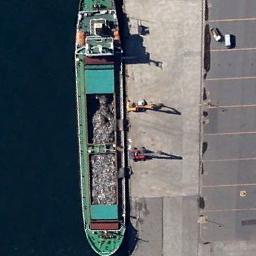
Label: ship